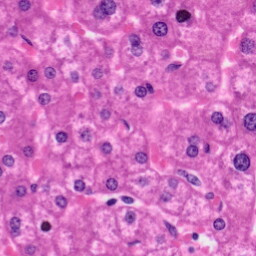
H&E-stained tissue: Liver